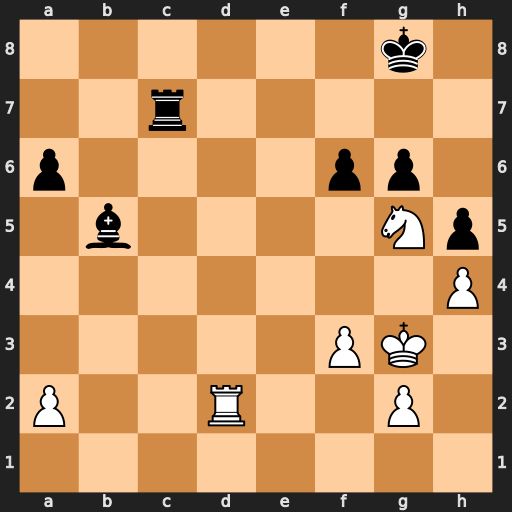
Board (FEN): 6k1/2r5/p4pp1/1b4Np/7P/5PK1/P2R2P1/8
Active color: w
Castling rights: -
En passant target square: -
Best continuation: Rd8+ Kg7 Ne6+ Kf7 Nxc7